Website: bh-photo
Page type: billing-address
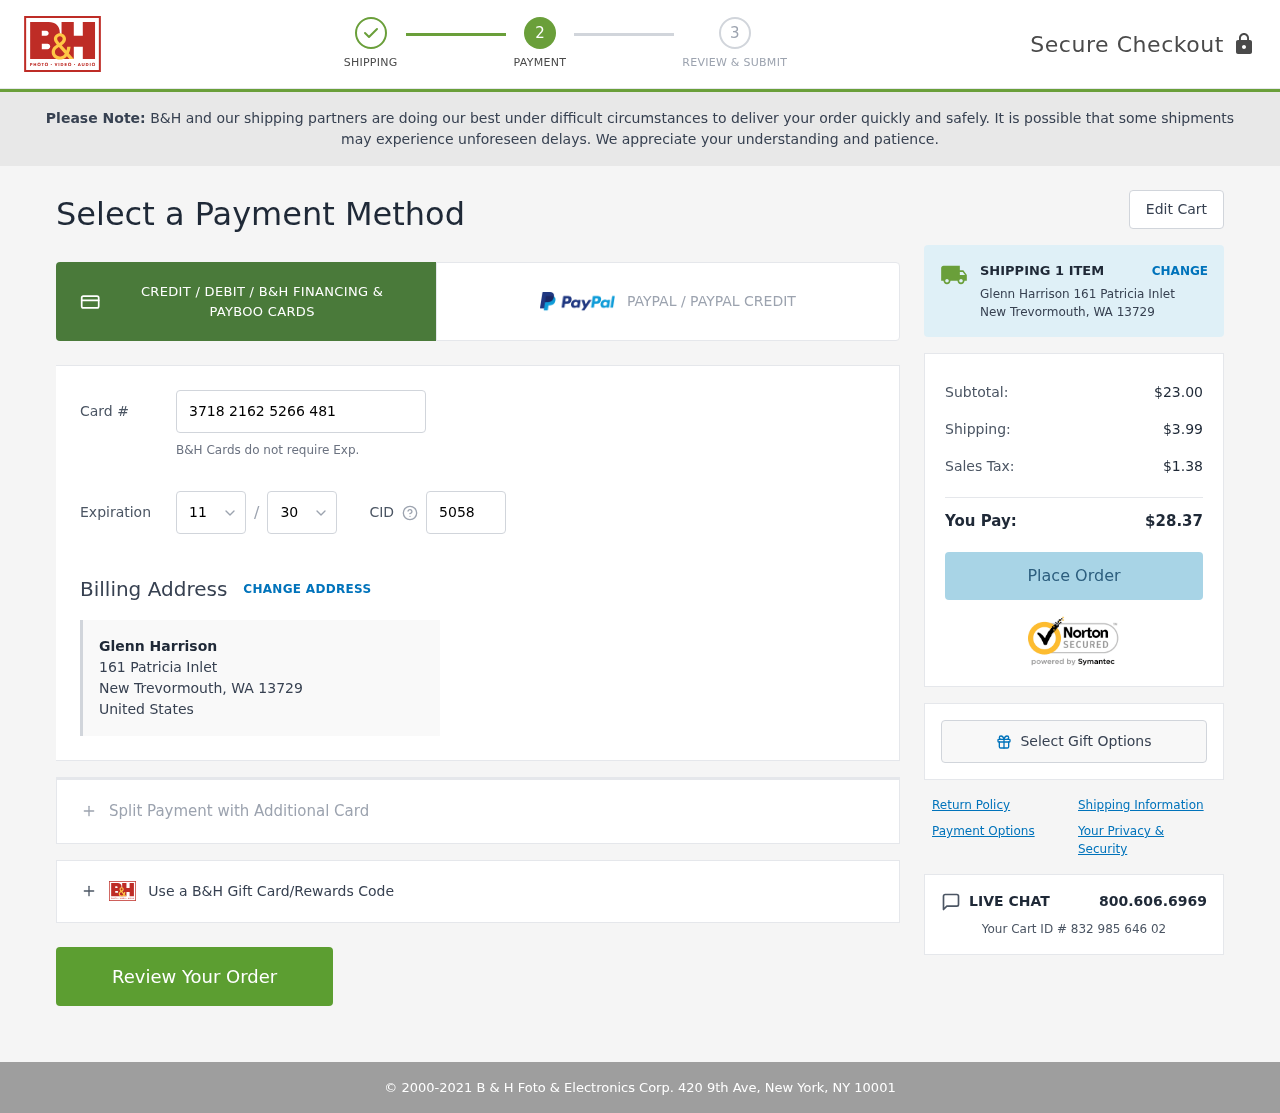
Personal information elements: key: PII_CARD_CVV
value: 5058
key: PII_CARD_EXPIRY_MONTH
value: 11
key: PII_CARD_EXPIRY_YEAR
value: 30
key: PII_CARD_NUMBER
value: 3718 2162 5266 481
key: PII_CITY
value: New Trevormouth
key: PII_COUNTRY
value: United States
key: PII_FULLNAME
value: Glenn Harrison
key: PII_POSTCODE
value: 13729
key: PII_STATE_ABBR
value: WA
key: PII_STREET
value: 161 Patricia Inlet
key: PII_FULLNAME2
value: Glenn Harrison
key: PII_STREET2
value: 161 Patricia Inlet
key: PII_CITY_STATE_ZIP2
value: New Trevormouth, WA
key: PII_POSTCODE2
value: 13729
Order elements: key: ORDER_NUM_ITEMS
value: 1
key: ORDER_SUBTOTAL
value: $23.00
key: ORDER_SHIPPING_COST
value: $3.99
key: ORDER_TAX
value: $1.38
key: ORDER_TOTAL
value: $28.37
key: ORDER_ID
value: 832 985 646 02